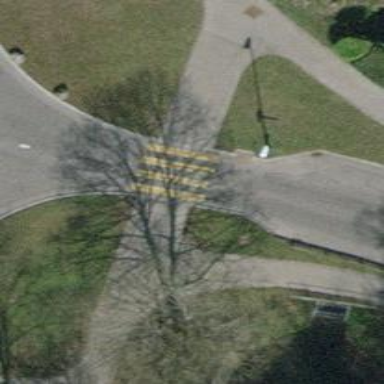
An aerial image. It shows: Uncontrolled zebra crossing.